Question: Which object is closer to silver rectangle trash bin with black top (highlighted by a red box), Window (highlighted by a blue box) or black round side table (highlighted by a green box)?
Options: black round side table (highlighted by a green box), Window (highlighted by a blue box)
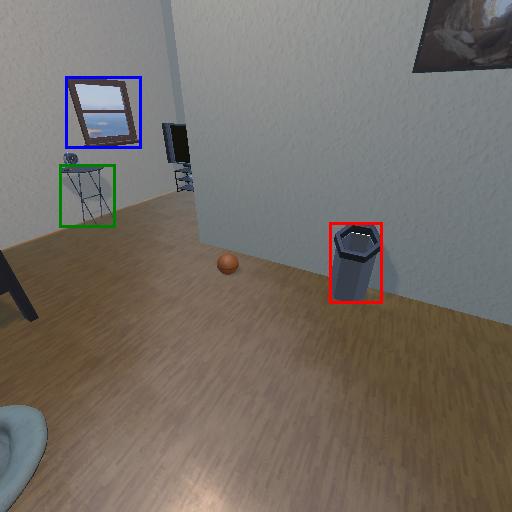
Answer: black round side table (highlighted by a green box)